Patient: sex M, age 78
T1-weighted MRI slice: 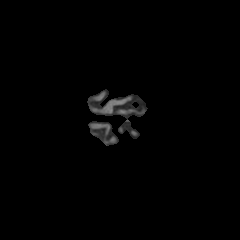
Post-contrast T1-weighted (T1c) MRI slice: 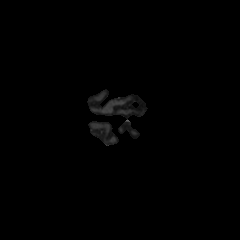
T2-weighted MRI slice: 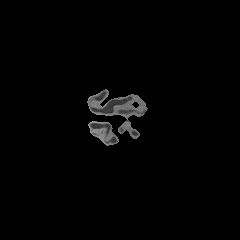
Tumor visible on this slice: no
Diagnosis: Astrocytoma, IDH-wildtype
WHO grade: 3